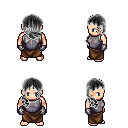
a pixel art fantasy rpg character, male body template, human, light skin, steel chest armor, robe skirt, gray right-swept hairstyle, metal gloves, four views (front, back, left, right), 2x2 character sprite sheet, small pixel art, hard edges, no anti-aliasing